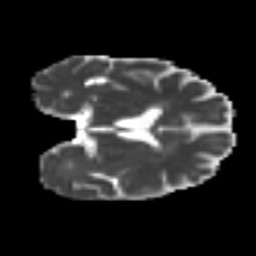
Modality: MD
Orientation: coronal
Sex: female
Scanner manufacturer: ge
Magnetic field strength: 3 T
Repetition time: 7 s
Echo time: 0.08 s